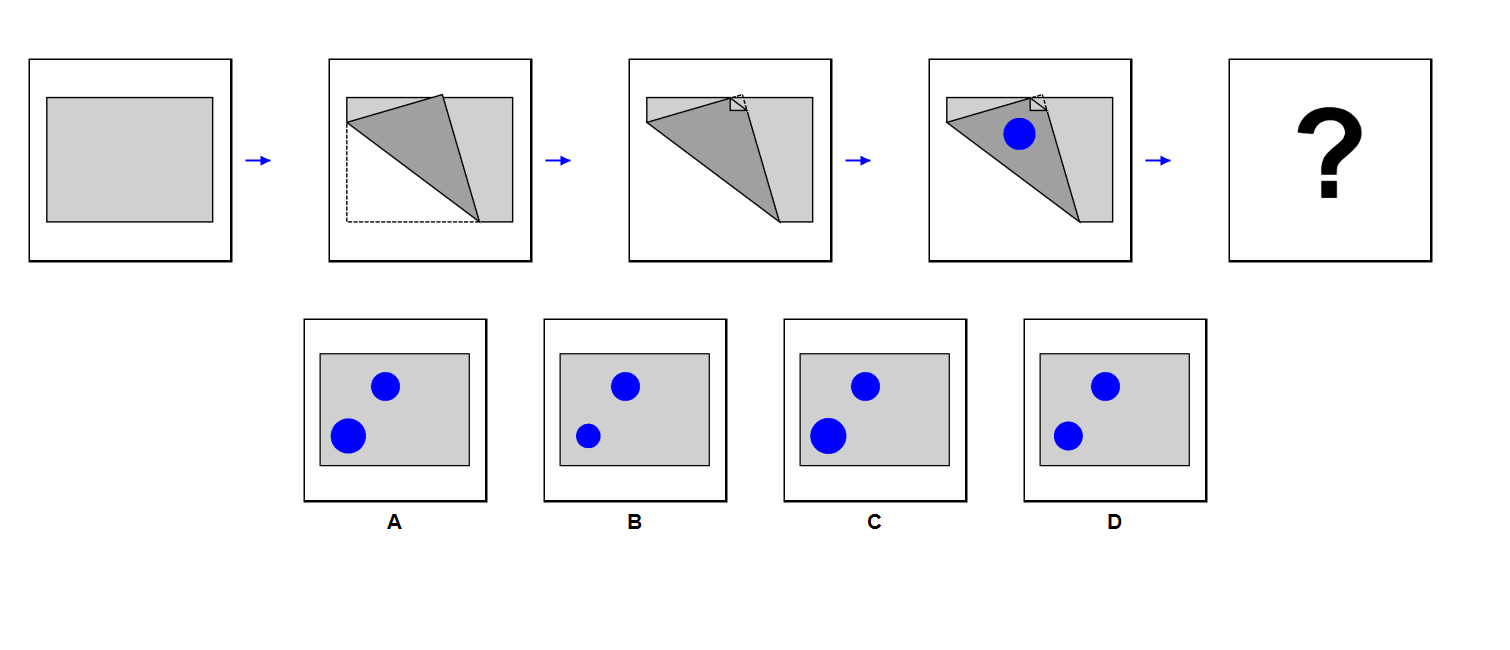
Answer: D